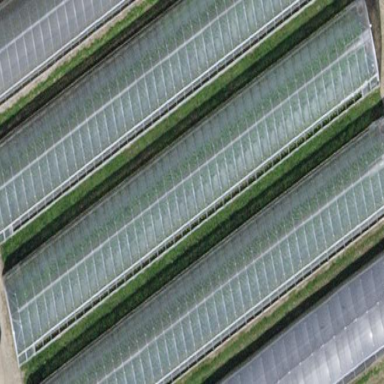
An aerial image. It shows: Greenhouse.